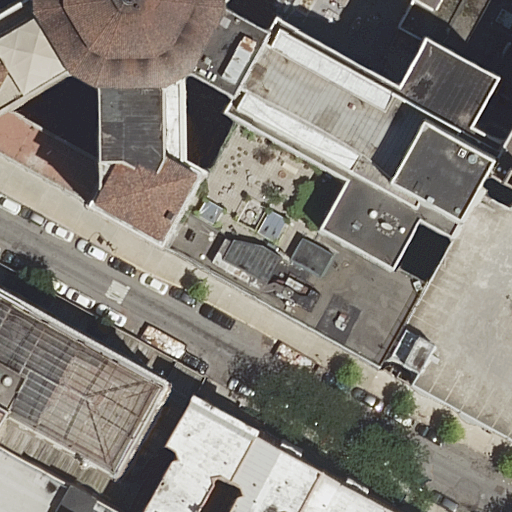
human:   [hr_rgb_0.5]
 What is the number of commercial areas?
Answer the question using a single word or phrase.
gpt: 0

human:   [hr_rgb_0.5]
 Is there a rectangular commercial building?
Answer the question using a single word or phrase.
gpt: no

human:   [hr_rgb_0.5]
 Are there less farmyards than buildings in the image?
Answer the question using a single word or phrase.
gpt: yes

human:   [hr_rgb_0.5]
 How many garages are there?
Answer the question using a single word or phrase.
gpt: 0

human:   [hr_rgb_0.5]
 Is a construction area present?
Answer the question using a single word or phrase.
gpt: no

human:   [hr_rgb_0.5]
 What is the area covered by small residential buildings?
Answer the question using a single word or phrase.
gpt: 15m2

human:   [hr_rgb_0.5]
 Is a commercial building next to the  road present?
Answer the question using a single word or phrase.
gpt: no

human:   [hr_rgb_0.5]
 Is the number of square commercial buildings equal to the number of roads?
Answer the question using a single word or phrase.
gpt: no

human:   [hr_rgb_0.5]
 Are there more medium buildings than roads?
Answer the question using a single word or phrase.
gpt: yes

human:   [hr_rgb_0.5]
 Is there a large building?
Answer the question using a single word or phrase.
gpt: yes

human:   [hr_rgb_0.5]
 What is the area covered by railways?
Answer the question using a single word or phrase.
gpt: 0m2

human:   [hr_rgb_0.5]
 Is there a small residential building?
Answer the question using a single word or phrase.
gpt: yes

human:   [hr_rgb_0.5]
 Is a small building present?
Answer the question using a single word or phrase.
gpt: yes

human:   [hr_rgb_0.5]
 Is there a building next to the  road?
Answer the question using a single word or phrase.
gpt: yes

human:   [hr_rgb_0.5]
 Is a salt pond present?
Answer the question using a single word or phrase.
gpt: no

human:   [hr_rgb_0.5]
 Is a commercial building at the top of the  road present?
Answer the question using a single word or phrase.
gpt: no

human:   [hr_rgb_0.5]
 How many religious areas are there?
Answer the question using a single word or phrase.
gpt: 0

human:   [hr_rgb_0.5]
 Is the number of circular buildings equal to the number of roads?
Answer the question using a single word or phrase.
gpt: no

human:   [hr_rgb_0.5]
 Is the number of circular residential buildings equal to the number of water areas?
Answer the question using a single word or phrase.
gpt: yes

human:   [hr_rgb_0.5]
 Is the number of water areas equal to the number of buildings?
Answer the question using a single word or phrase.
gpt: no

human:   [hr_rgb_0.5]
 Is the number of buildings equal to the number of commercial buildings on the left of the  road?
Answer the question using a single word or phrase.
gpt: no

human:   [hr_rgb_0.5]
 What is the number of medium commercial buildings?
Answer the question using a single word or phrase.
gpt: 0

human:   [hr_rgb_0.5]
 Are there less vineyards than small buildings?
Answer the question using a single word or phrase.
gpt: yes

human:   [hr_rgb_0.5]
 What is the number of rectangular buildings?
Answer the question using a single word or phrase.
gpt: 3

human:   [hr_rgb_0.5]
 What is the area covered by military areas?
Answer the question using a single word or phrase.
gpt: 0m2

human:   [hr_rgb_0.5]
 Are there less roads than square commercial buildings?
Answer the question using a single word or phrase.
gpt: no

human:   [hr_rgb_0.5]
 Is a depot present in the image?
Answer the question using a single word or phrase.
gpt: no

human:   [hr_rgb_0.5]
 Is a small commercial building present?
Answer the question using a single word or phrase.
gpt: no

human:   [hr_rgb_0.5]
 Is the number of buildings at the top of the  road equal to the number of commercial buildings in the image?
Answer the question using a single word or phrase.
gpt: no

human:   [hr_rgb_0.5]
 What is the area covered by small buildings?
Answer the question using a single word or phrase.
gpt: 15m2

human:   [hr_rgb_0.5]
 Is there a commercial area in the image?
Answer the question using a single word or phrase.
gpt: no

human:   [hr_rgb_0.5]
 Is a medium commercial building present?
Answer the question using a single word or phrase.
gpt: no

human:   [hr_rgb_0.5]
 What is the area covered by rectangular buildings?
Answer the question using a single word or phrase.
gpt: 929m2

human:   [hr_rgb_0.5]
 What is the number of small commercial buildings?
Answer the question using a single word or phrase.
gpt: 0

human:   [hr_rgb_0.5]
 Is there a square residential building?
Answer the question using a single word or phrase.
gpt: no

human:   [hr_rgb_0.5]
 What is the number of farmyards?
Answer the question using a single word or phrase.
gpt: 0